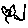
Label: cat